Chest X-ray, PA view. Patient: 68 years old, sex F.
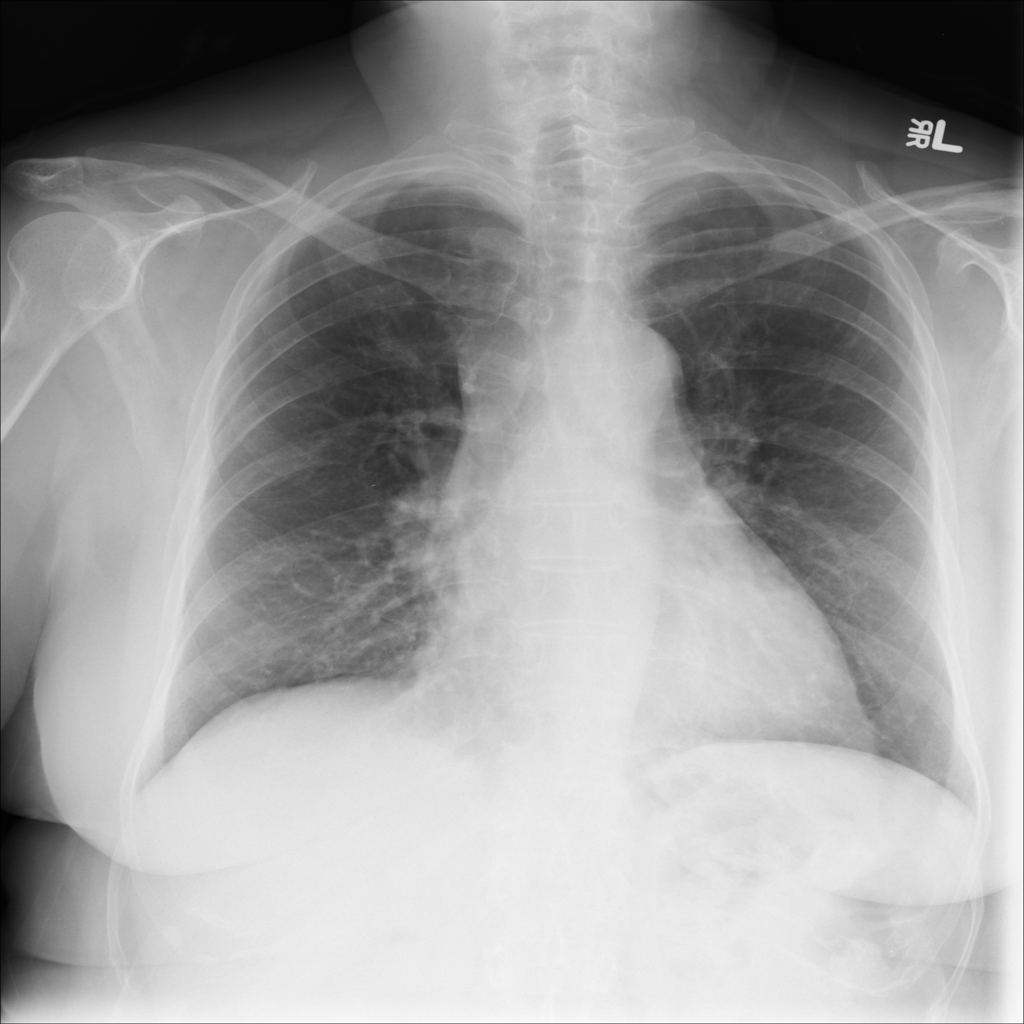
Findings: No Finding